Interaction volume radius: 5 \u00c5
Interaction volume height: 10 \u00c5
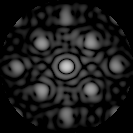
Disorder parameter: 0.2809